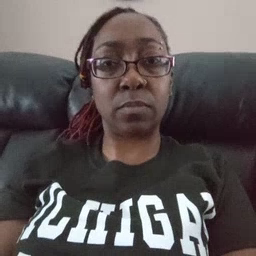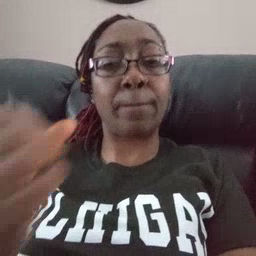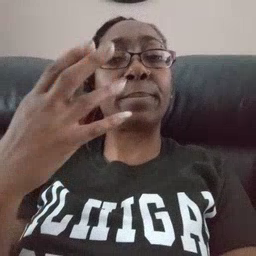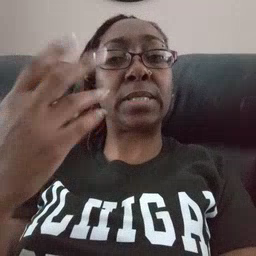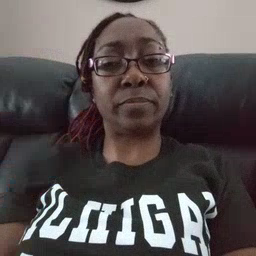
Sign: many